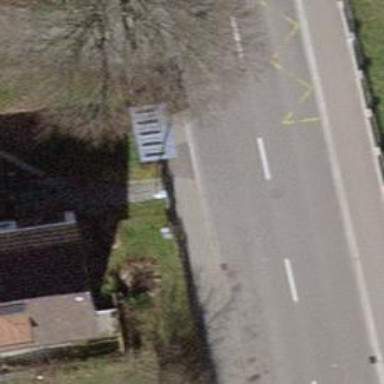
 serving as platform for public transportation."